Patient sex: M
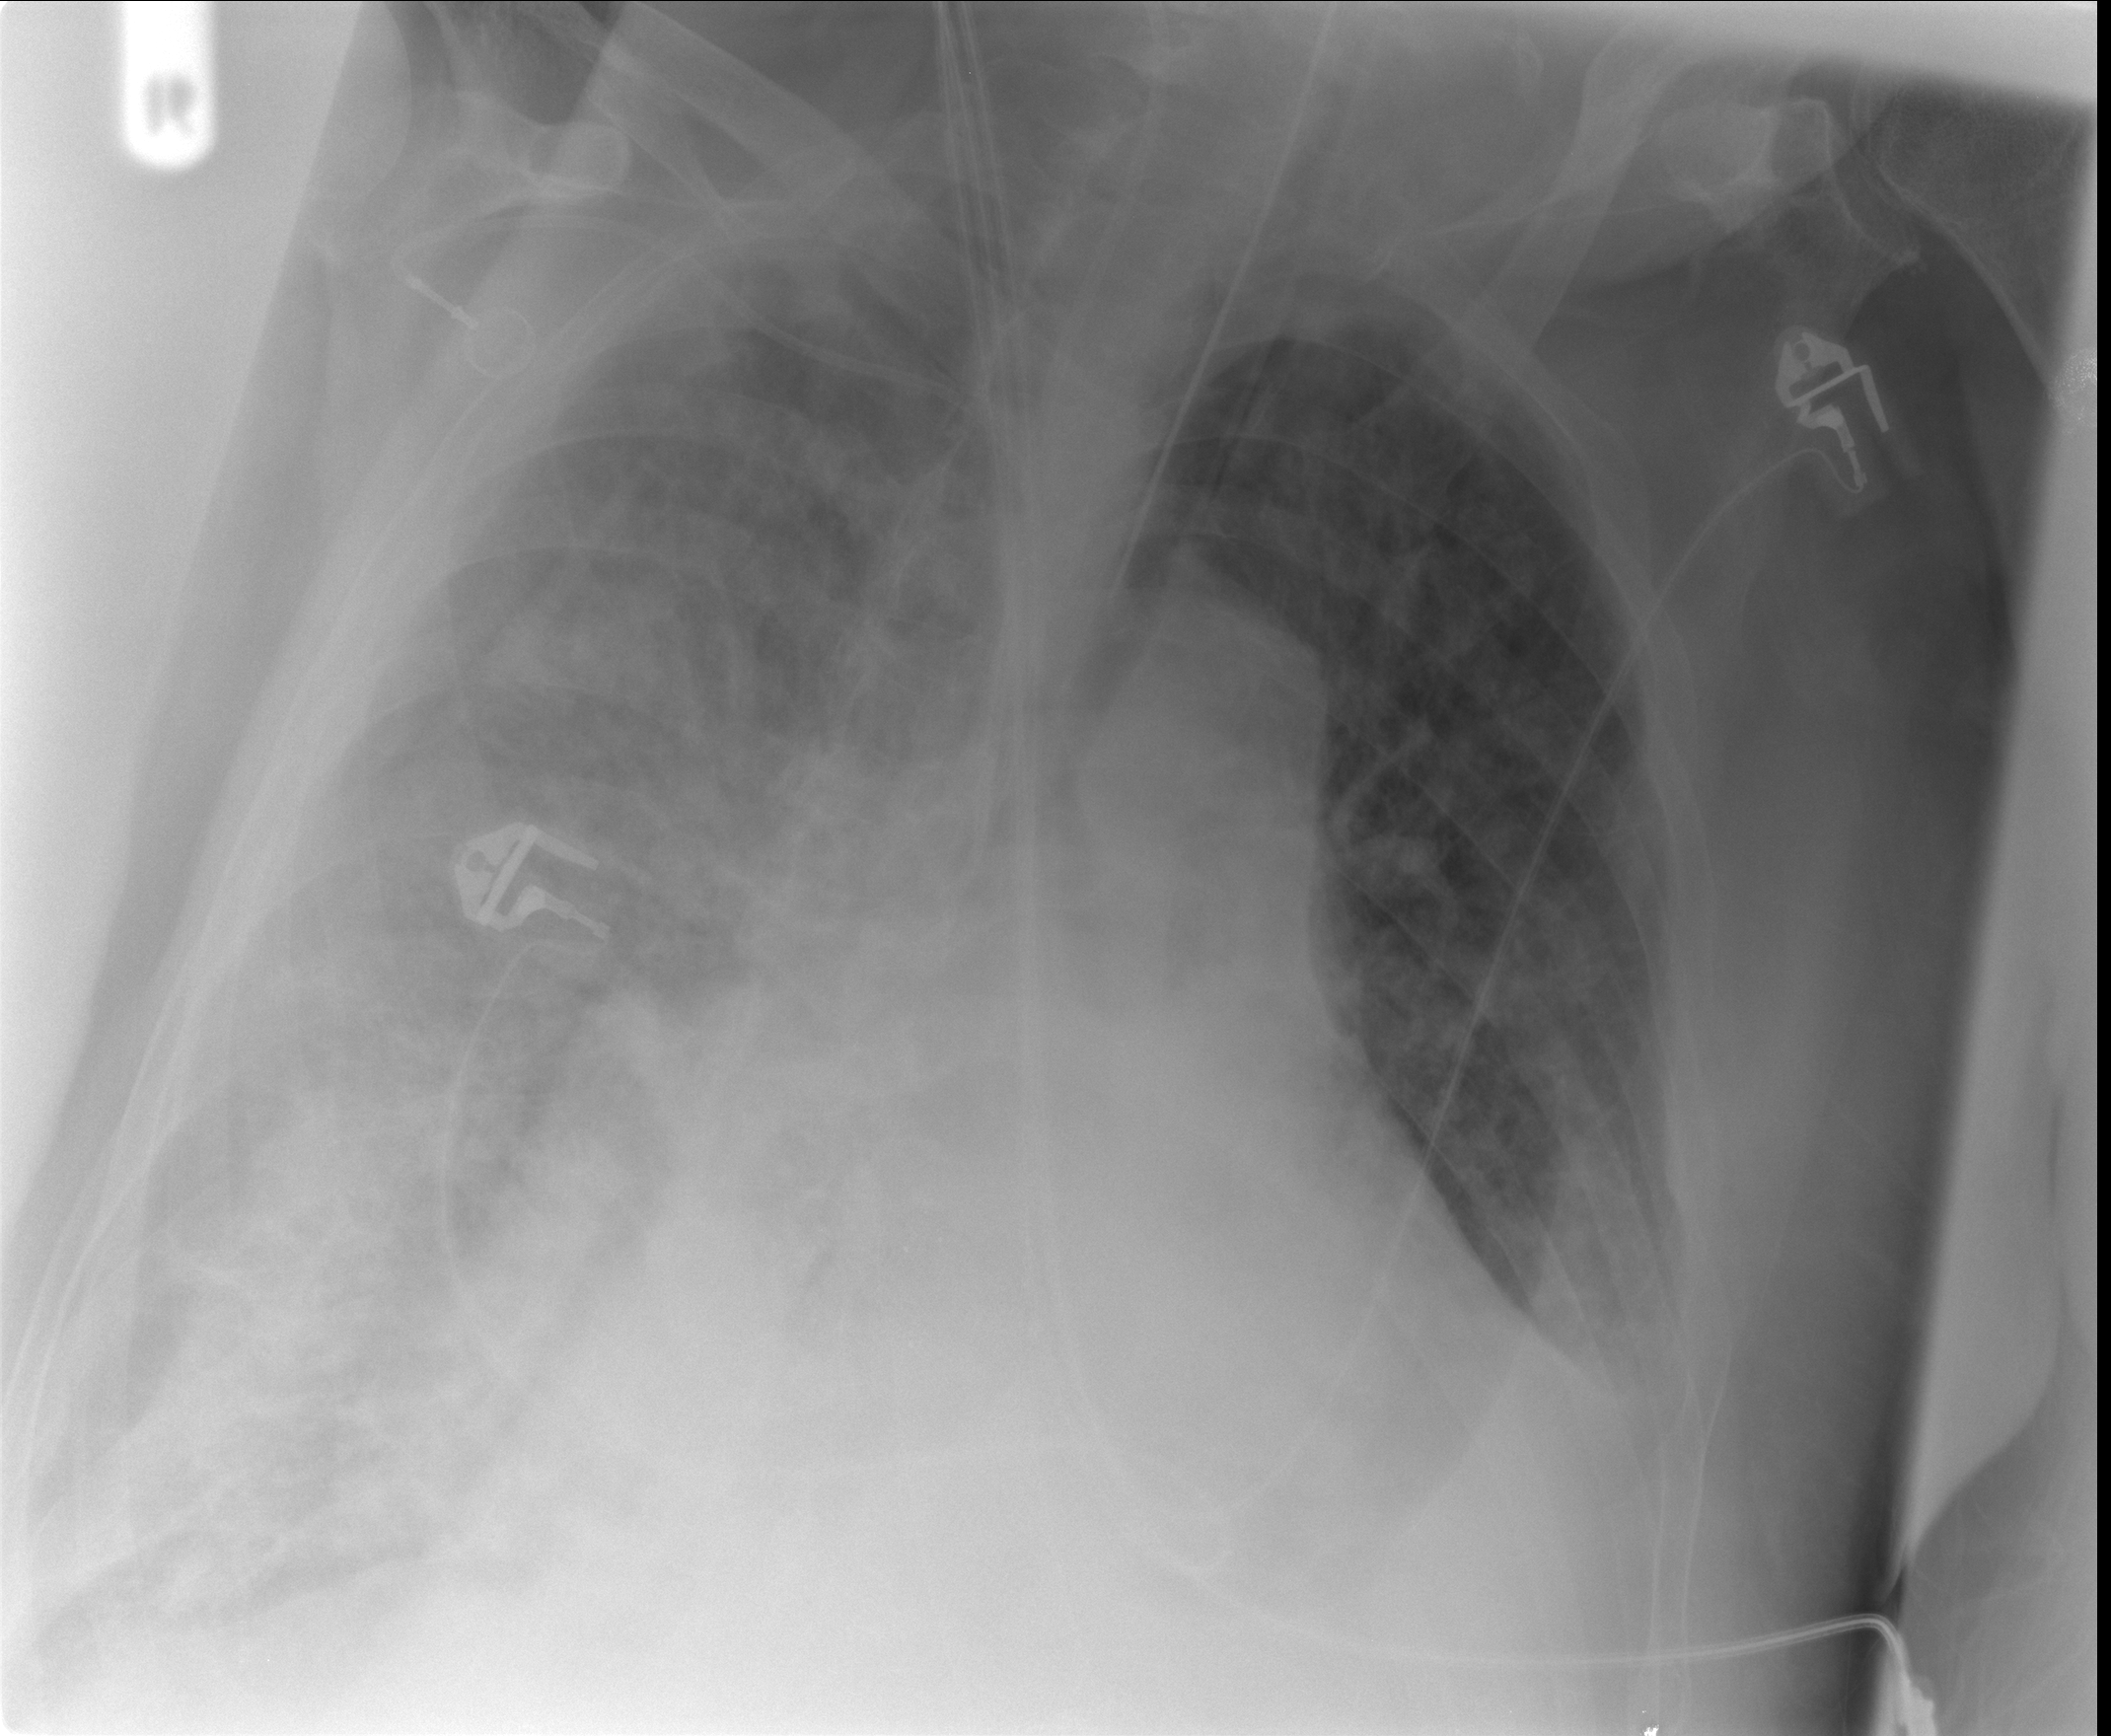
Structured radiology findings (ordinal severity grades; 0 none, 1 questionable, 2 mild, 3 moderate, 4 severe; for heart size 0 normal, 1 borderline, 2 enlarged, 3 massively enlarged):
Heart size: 2
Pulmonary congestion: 2
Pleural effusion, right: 2
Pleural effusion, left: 2
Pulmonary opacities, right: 3
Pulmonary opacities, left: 2
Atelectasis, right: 3
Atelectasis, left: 2